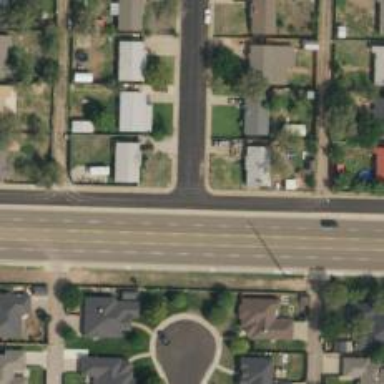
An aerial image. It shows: Unmarked crossing on the road.